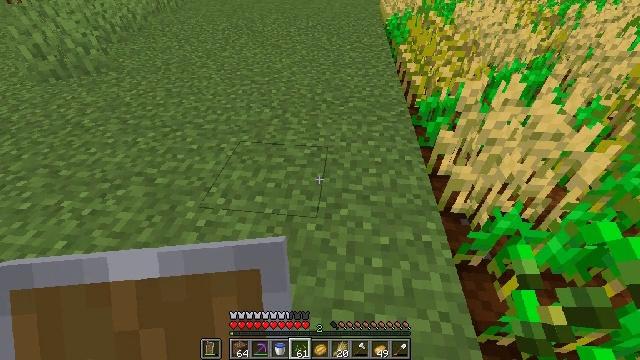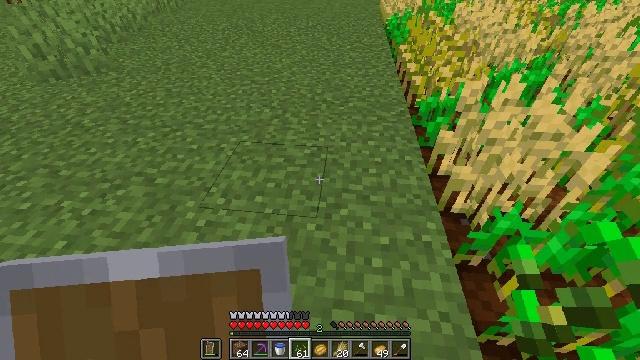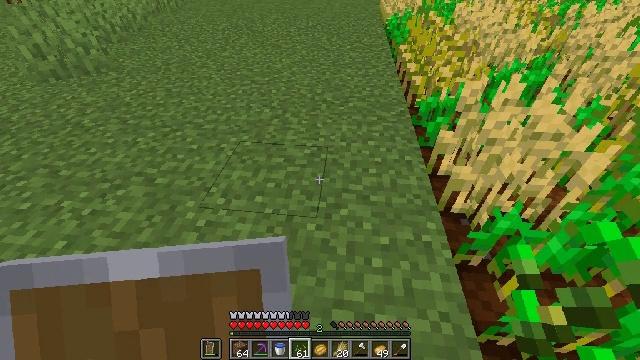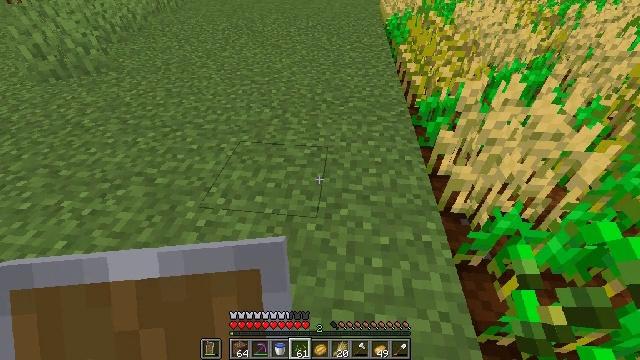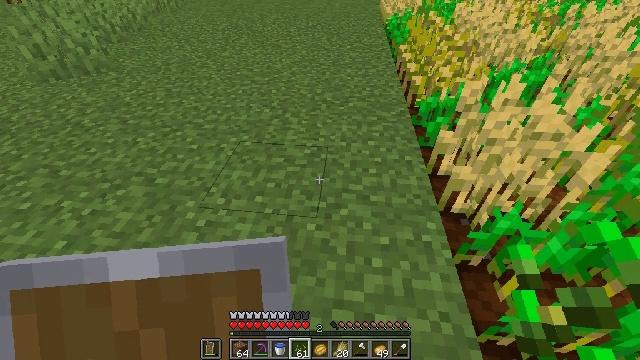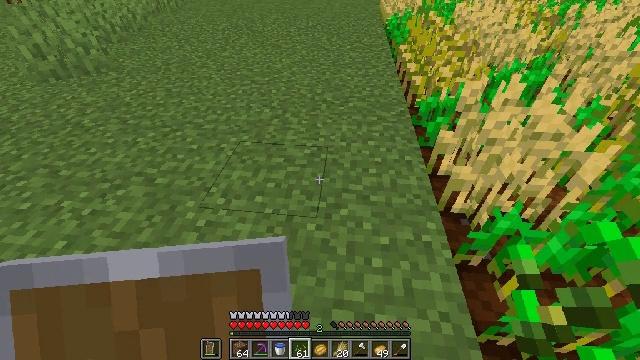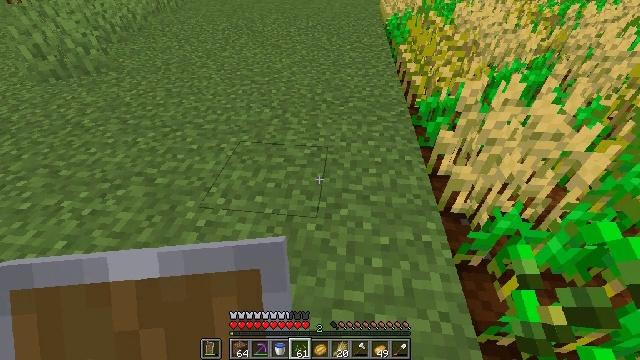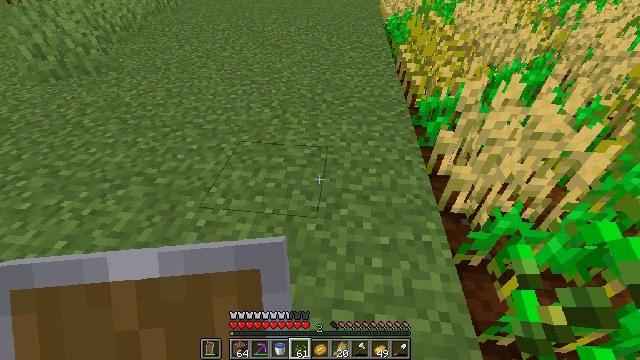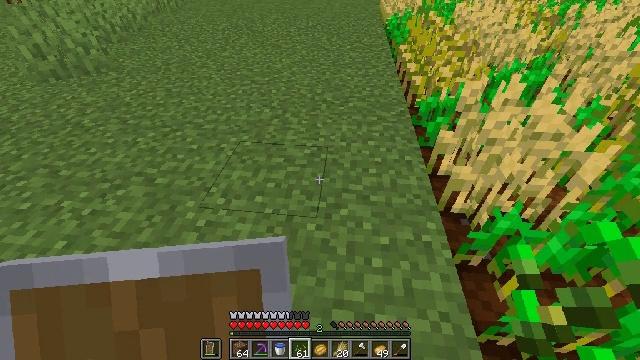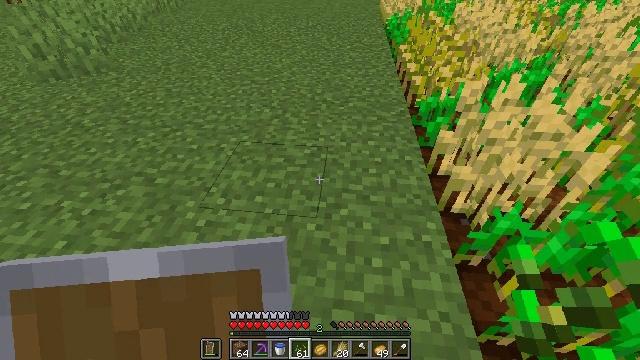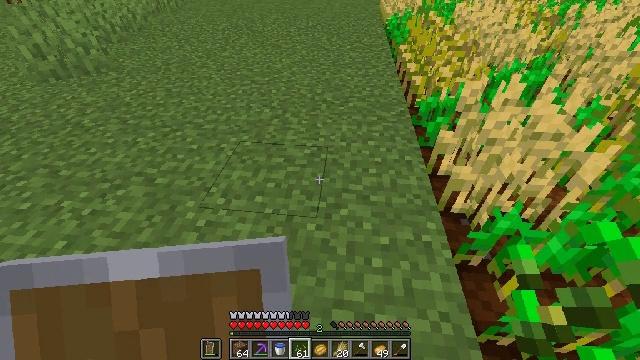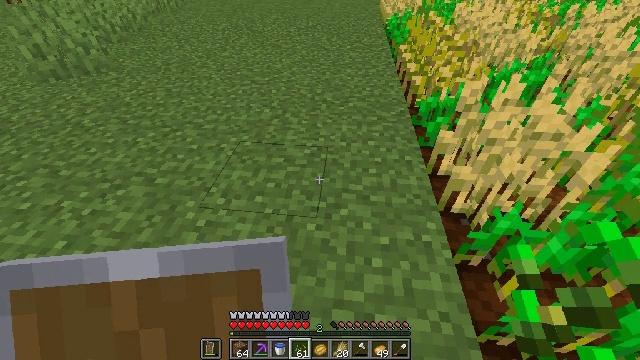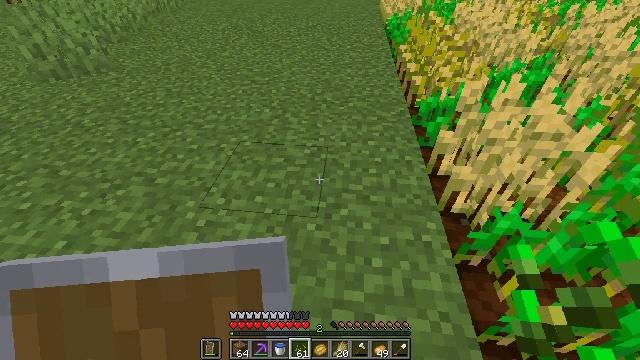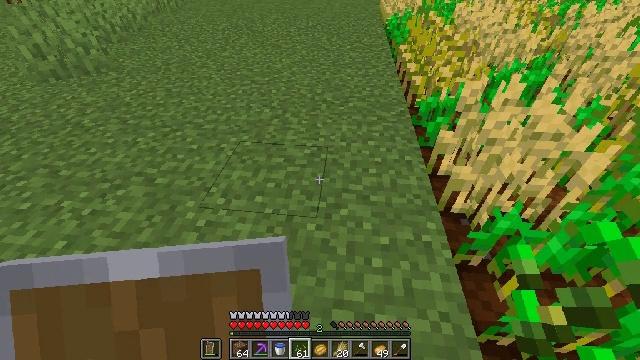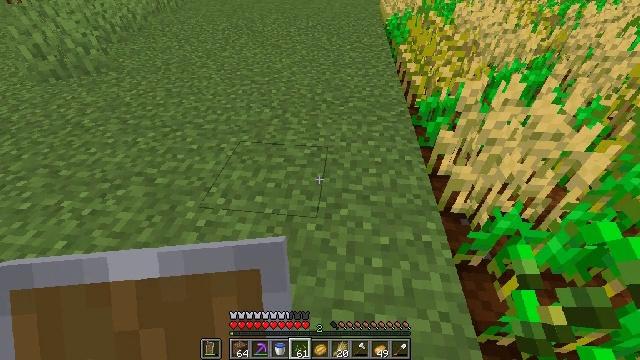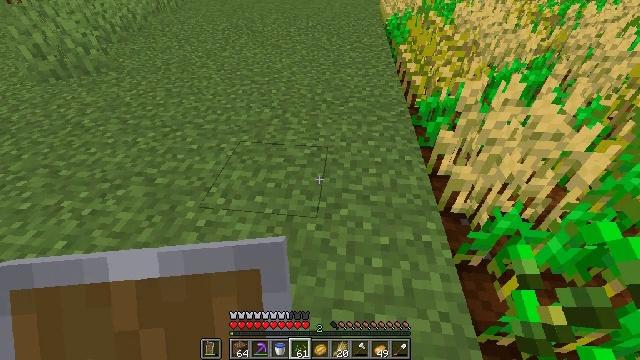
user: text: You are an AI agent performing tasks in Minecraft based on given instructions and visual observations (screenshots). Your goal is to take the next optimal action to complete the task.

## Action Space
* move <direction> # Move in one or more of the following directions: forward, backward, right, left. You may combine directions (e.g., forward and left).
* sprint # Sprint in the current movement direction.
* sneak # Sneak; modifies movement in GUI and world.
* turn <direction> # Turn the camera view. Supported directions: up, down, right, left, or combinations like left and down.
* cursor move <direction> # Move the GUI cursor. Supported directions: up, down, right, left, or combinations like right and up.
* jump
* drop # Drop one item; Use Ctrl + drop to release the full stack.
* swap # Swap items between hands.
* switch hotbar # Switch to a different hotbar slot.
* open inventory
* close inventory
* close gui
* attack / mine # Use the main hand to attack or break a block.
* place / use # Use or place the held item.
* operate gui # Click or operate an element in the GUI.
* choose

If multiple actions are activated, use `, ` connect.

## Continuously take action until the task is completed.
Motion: motion action
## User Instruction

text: Destroy the wheat to collect it.
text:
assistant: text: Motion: no_op
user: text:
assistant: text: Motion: no_op
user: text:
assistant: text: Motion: no_op
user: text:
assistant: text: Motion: no_op
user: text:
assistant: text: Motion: no_op
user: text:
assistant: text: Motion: no_op
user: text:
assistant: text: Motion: no_op
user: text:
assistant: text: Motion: no_op
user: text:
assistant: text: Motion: no_op
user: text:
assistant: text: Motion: no_op
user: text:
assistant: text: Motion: no_op
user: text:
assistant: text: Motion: no_op
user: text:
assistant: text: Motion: no_op
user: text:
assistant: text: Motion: no_op
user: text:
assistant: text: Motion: no_op
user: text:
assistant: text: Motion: no_op
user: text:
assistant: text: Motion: no_op
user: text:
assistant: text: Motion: no_op
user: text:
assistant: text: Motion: no_op
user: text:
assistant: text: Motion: no_op
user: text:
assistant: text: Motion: no_op
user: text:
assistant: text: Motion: no_op
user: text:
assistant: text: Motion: no_op
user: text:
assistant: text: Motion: no_op
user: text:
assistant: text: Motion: no_op
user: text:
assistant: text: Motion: no_op
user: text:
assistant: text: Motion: no_op
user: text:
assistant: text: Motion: no_op
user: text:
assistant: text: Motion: no_op
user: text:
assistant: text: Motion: no_op